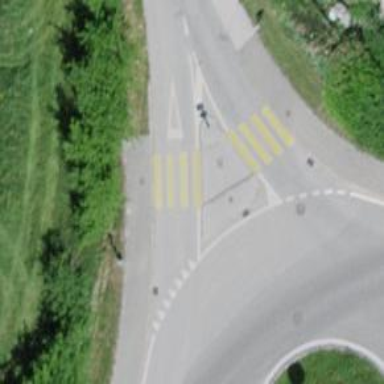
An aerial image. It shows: Zebra crossing on the road.